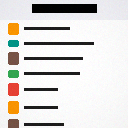
Screen state: on